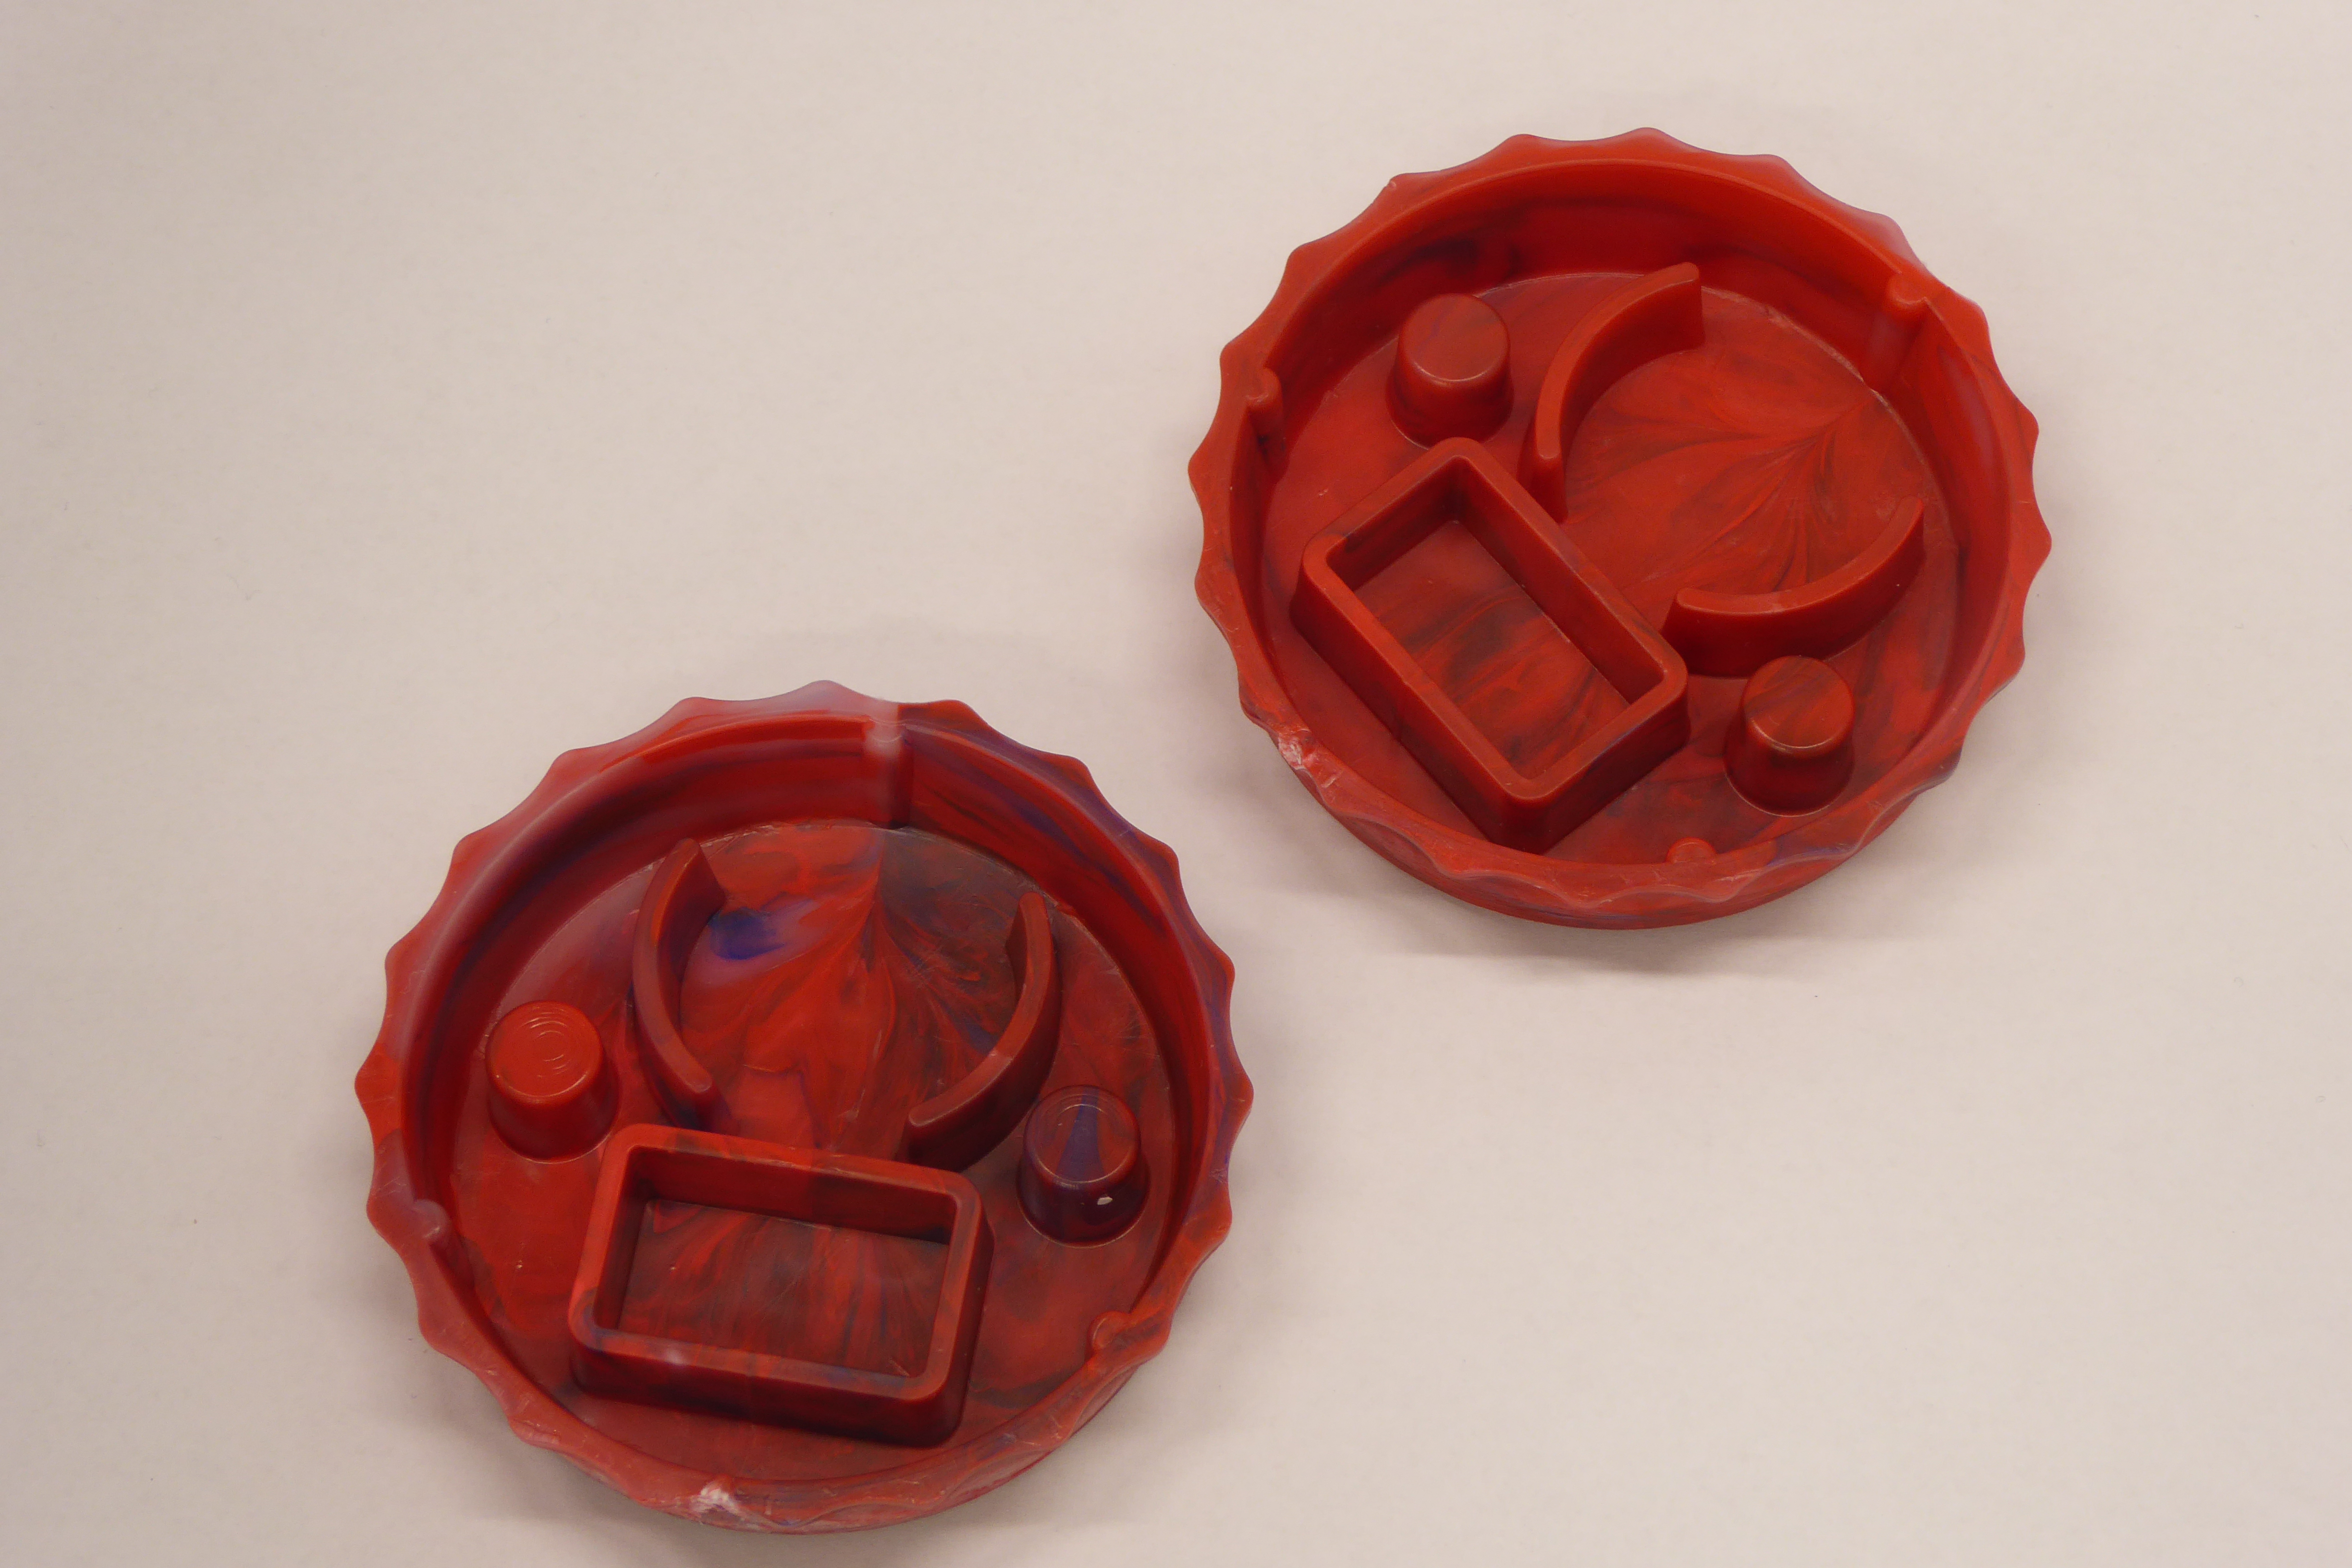
Label: Bottle Opener - Cover